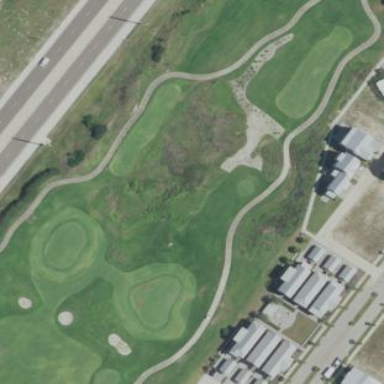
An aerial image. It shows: Rough area in golf course.